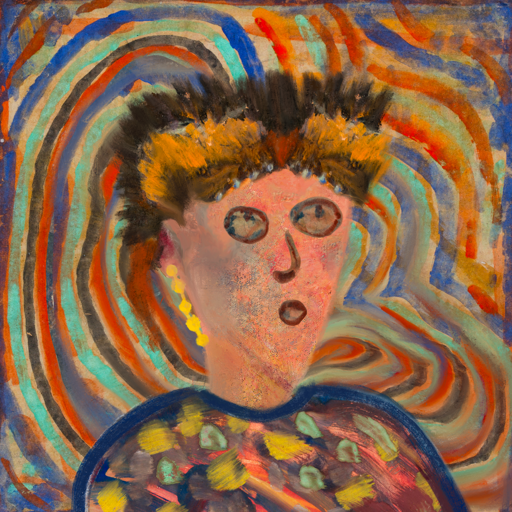
Background: Sisters, Head And Neck Side: Irani, Face Side: Orphan, Bust: Mother_And_Son_Mother, Hair Side: Blank, Head Accessory: Gypsy_Queen, Second Necklace: Blank, Necklace: Blank, Baby: Blank